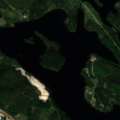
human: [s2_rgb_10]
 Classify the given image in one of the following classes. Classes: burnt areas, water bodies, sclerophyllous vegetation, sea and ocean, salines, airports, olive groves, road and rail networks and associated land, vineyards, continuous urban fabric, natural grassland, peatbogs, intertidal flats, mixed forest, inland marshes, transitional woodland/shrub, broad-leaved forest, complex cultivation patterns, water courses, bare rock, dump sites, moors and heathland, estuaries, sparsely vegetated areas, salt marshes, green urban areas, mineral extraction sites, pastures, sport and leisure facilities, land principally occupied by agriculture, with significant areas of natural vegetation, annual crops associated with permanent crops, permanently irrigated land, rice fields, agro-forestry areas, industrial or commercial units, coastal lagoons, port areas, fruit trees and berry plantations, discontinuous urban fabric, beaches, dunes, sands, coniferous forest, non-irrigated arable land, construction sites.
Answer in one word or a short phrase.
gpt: land principally occupied by agriculture, with significant areas of natural vegetation, coniferous forest, mixed forest, water bodies